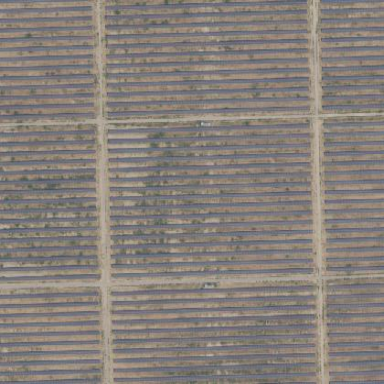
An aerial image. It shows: Solar power plant enclosed by fence. The plant generates electricity using photovoltaic technology.